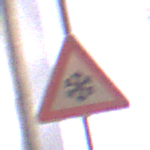
Verkehrszeichen: SchneeOderEisglaette
Umgebung: Outdoor, Urban
Tageszeit: Night
Wetter: Overcast
Licht: Artificial
Jahreszeit: Winter
Kontrast: MediumContrast